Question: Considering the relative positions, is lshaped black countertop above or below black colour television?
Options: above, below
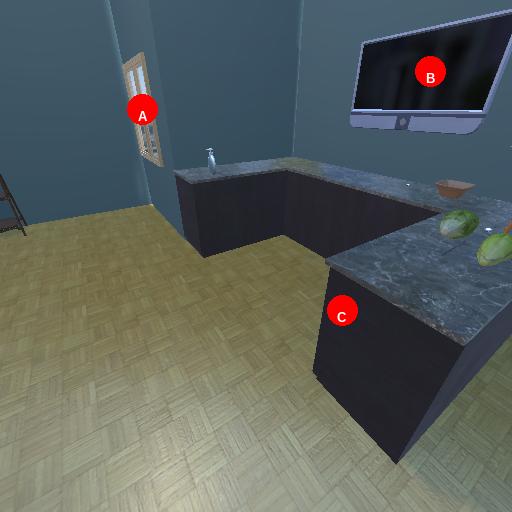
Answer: above